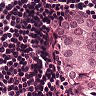
Metastatic tissue present: yes